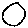
Label: circle